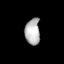
Tissue: lung
Cell type: Fibroblasts
Senescence score: 0.6954
Nuclear area (px): 375
Mean DAPI intensity: 185.187